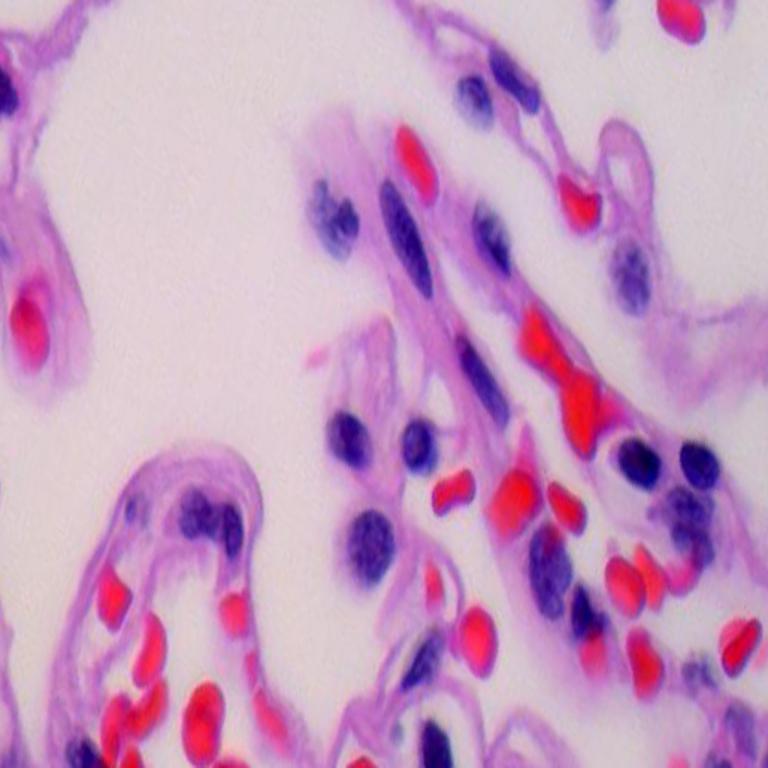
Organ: lung
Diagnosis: benign